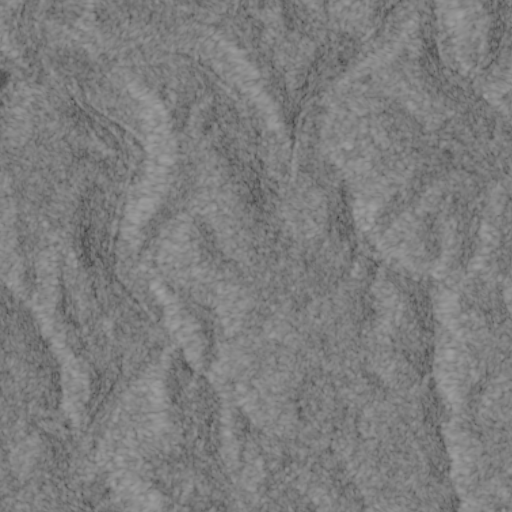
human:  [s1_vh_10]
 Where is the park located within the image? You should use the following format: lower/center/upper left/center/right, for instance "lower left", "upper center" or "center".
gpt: The park is located in the center left of the image.
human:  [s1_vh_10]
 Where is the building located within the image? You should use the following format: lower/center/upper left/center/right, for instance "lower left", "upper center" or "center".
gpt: There is no building in the image.

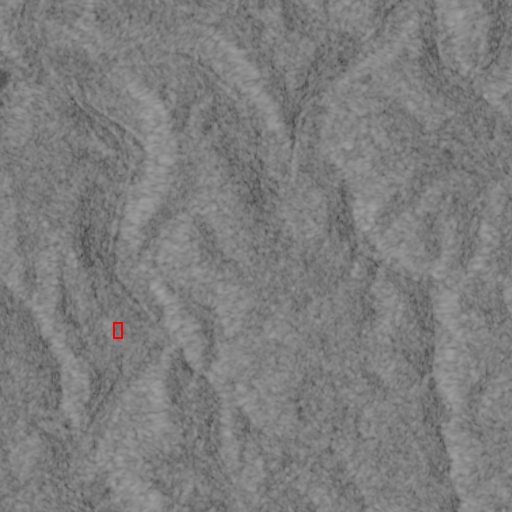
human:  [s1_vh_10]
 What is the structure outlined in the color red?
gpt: The structure outlined in red is a park.
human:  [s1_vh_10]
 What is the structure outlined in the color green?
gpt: There is no green outline.